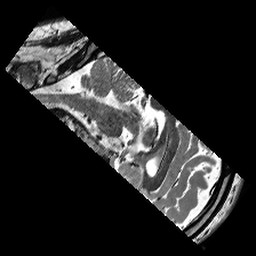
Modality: T2w
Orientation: sagittal
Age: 30
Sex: male
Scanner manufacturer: siemens
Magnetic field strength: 3 T
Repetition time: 6.1 s
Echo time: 0.104 s